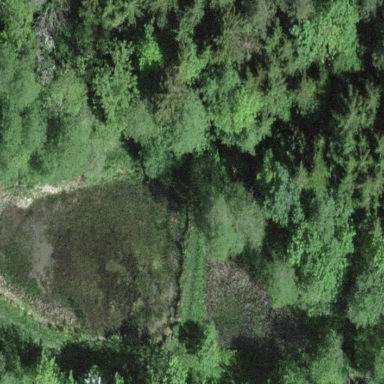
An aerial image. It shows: Pond surrounded by natural water.